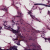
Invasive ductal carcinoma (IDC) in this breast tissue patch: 0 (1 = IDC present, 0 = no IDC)